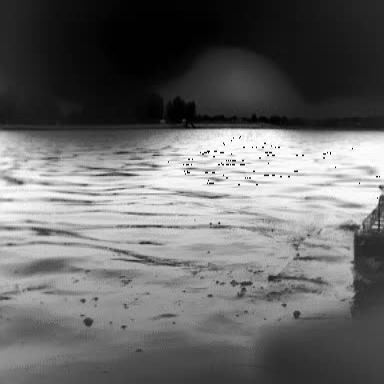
There is a liner in the infrared image.